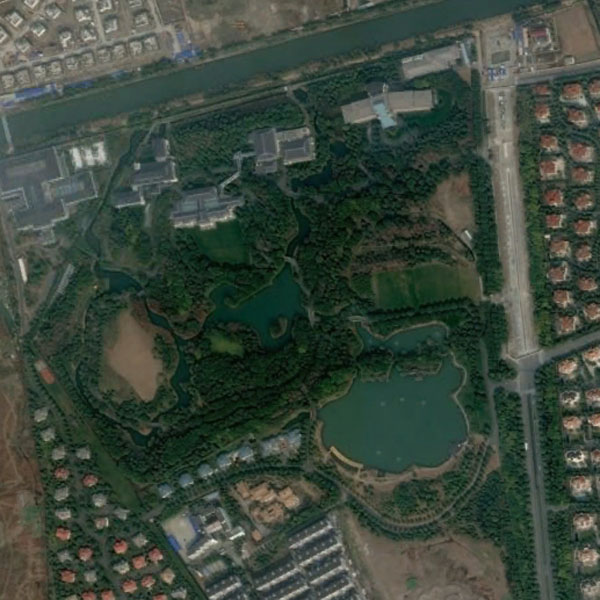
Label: Park